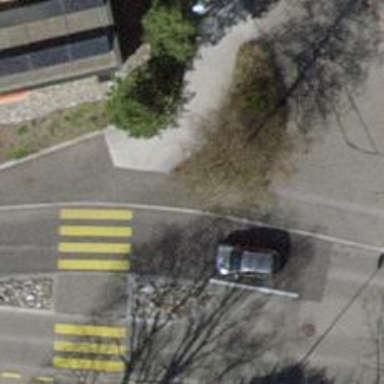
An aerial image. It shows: Asphalt sidewalk along the footway.